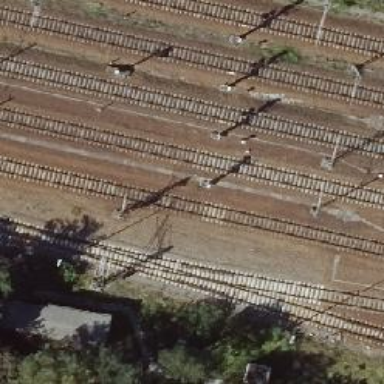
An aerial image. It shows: Railway signal.